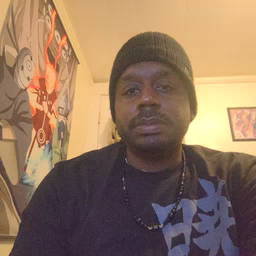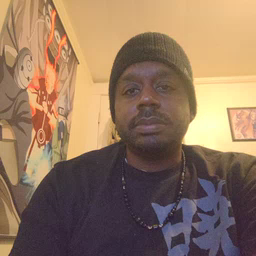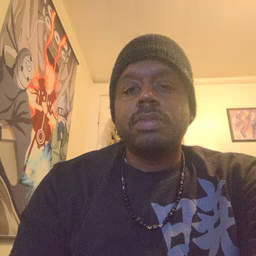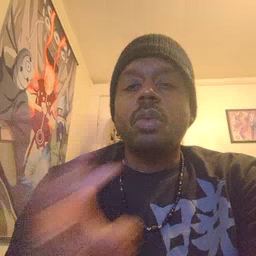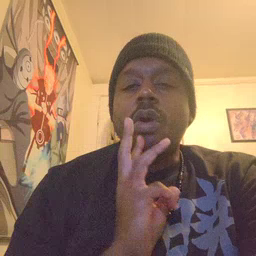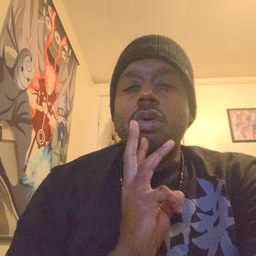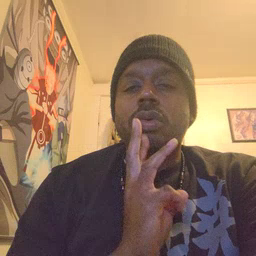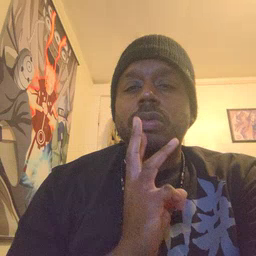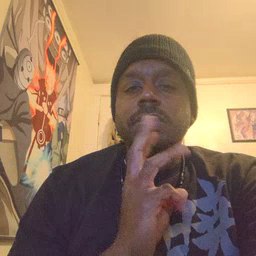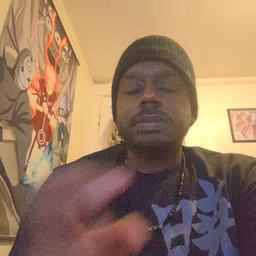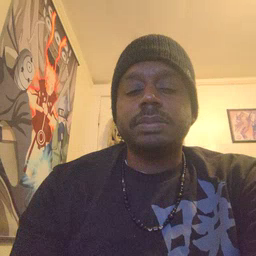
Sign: water